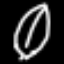
Label: leaf